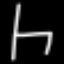
Label: chair